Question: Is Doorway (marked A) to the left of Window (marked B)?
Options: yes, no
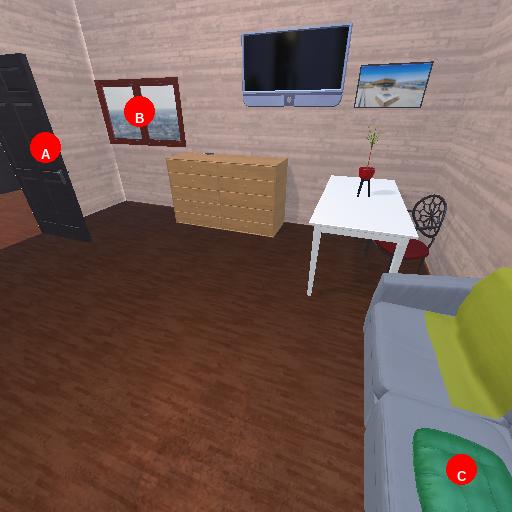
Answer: yes